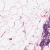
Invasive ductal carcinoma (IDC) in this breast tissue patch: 0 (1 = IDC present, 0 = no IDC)